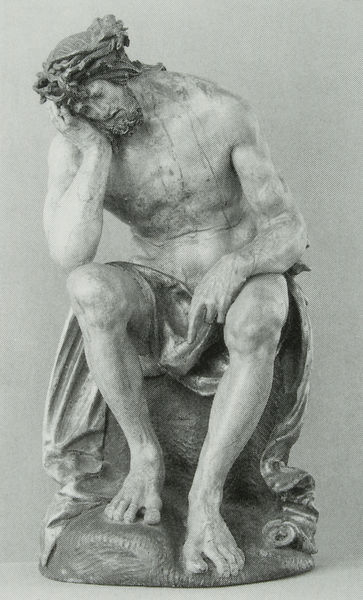
Titel: Christus im Elend
Künstler: Hans Leinberger
Standort: Berlin
Institution: Staatliche Museen Preußischer Kulturbesitz, Skulpturengalerie
Schlagwörter: fuß, hand, haut, lendenschurz, mann, nackt, umhang, weiß, sitzen, brust, finger, geschwungen, geste, grau, holz, marmor, schwarz, stützen, gras, rasen, tuch, wiese, bart, arm, arme, barock, bärtig, falten, sockel, stein, trauer, vollbart, hals, hände, porträt, boden, figur, gewand, gold, sitzend, krone, lippen, schulter, schultern, skulptur, statue, beine, füße, spuren, muskeln, glanz, melancholie, bauch, faltenwurf, kontrapost, plastik, ellenbogen, knie, zehen, zeigen, aufstützen, denkend, denkerpose, nachdenken, sinnierend, oberkörper, bemalt, foto, photographie, muskulös, barfuss, nacktheit, blut, lendentuch, denken, gestützt, weinen, zeh, denker, sitzfigur, schnitzerei, photo, christus, jesus, jesus christus, leid, leiden, stark, mittelalter, aufgestützt, adern, andacht, basis, gekreuzigt, schmerzen, trauern, fassung, dornenkrone, geschnitzt, demut, mamor, verzweifelt, abgerutscht, erhöht, kraftvoll, gebrochen, bauchfalte, abgestützt, folter, passion, schmerzensmann, bildschnitzerei, leidend, textur, zeigend, bearbeitung, ganzkörperfigur, gestützet, gewandstil, heruntergerutshct, maror, muswkeln, nachdneken, chrisus, stüzen, rasenbank